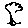
Label: tree